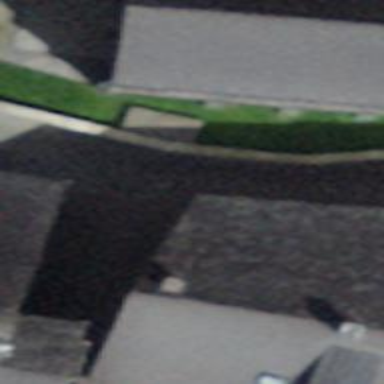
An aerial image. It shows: Residential road with sett surface.